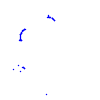
Particle: proton